Frequency: 75000
Velocity: 0,2325
Power: 43,2
Pulse duration: 0,0000001
Pass count: 1
Magnification: 10
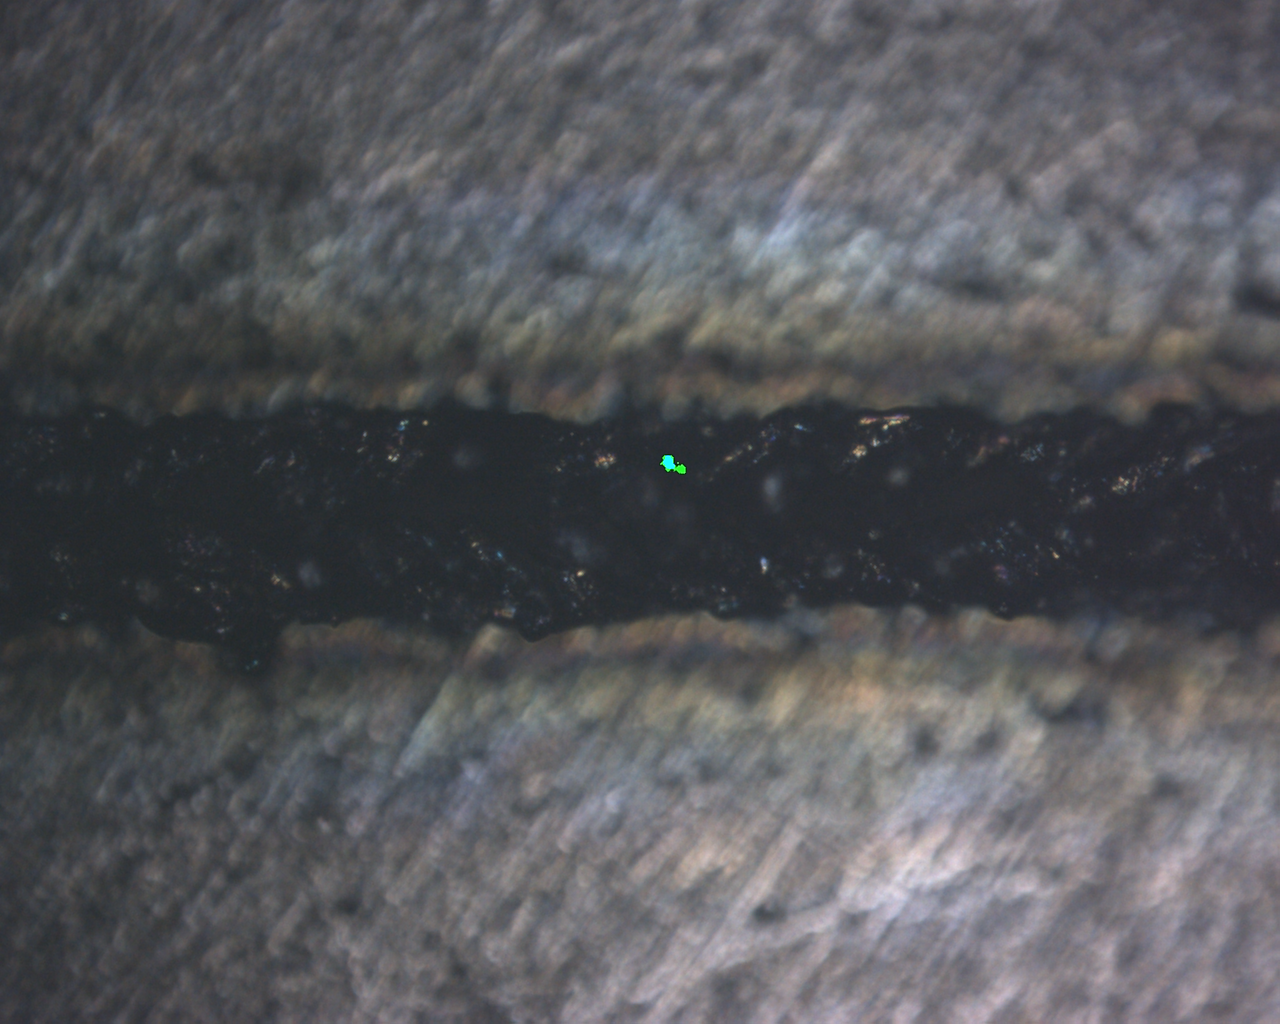
Measured width: 118.413
Other width: 88.396